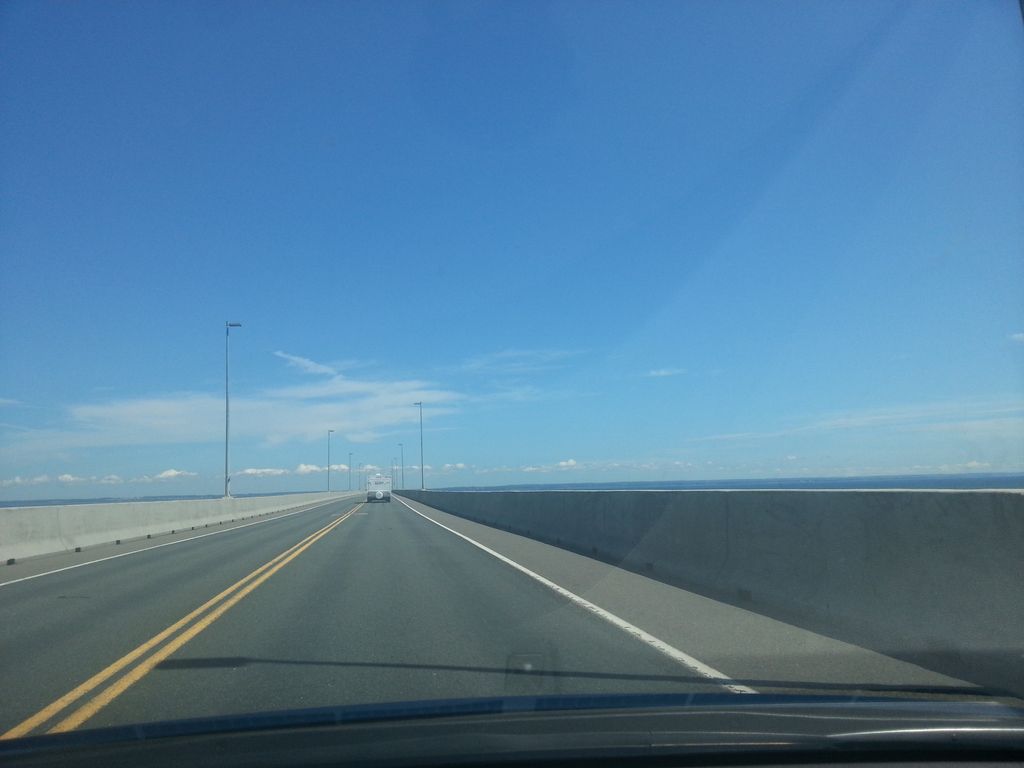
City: charlottetown